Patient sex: M
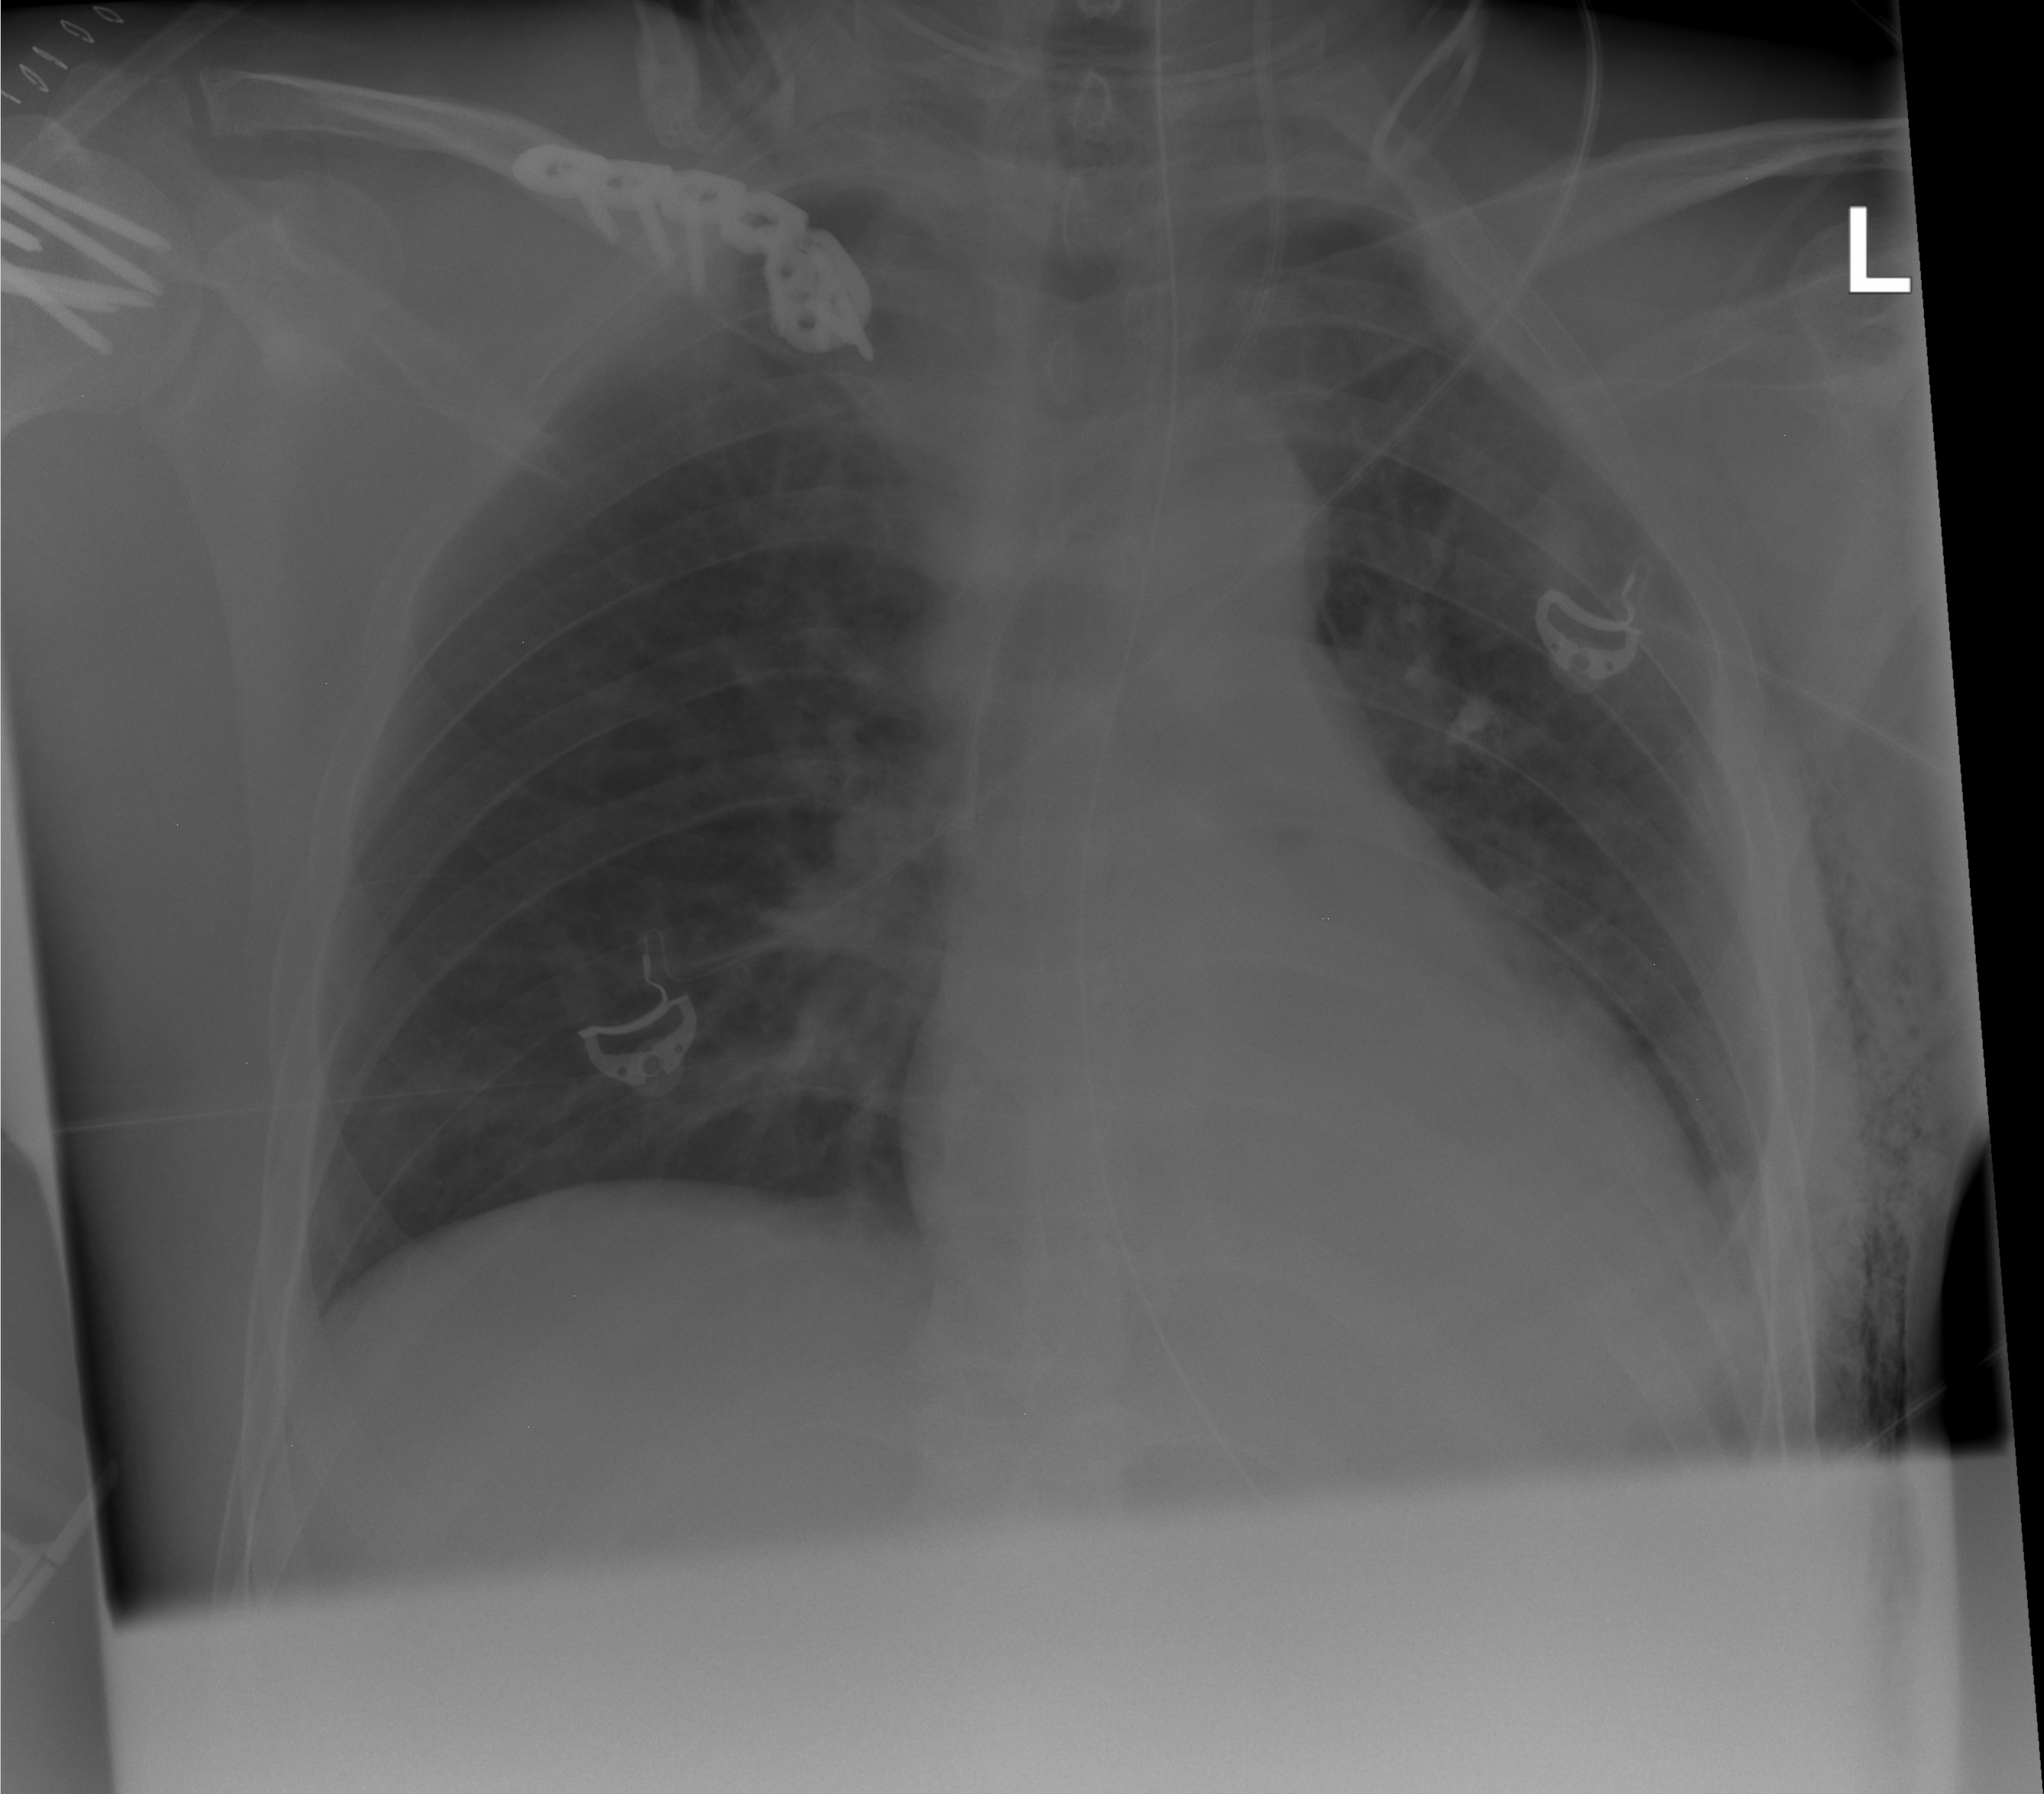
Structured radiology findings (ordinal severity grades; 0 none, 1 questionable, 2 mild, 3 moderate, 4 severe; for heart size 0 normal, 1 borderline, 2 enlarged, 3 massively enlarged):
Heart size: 0
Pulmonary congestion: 0
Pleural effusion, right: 0
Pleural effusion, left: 0
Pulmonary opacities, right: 0
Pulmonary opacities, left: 0
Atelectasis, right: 0
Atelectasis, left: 1